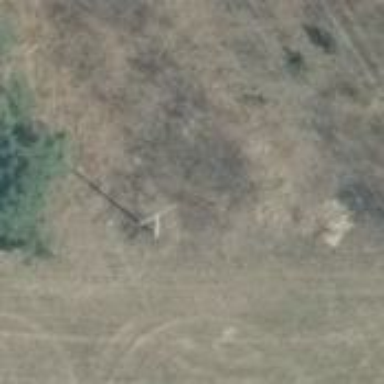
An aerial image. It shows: Power pole.